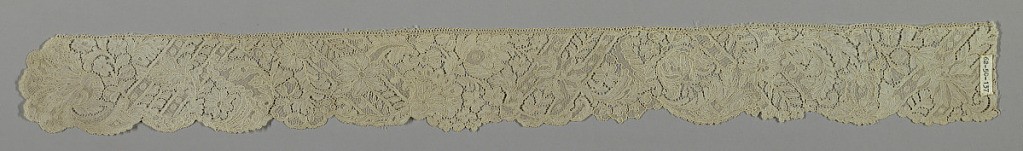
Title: Border
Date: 1700–1750
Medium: linen Technique: needle lace
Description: Floral and foliated garland interspersed by inversed diagonal bands at repeated intervals.